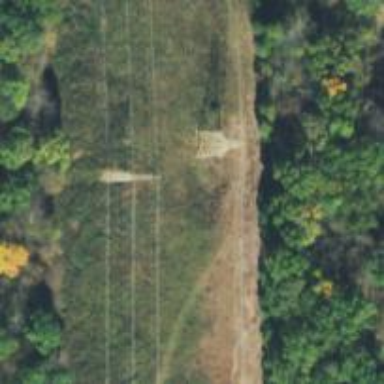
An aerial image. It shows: Lattice structure tower used for power transmission.